Question: I want to detect car postion and direction at that white parking area as in the attached image, i.e the car is exactly on that location and and in that direction. I tried some methods but they are not perfect. How can I do it perfectly?

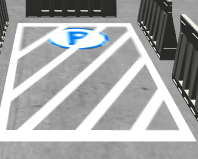
Answer: You could try comparing the position of the plane to the position of the car using "GameObject.transform.position".
Alternatively, you could place empty gameobjects in the 4 corners of the parking spot, and then check if the car's position is within the bounds of the 4 gameobject's positions.
Post the code you've already tried, perhaps we can help you fix it.